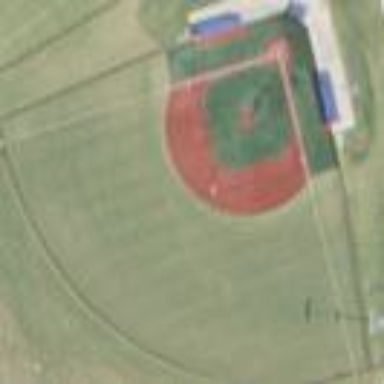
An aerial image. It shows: Baseball pitch for leisure and sports activities.